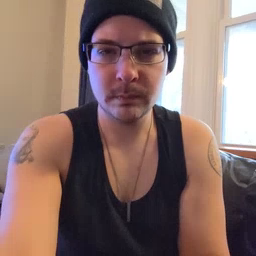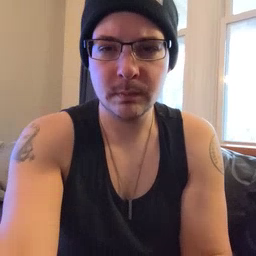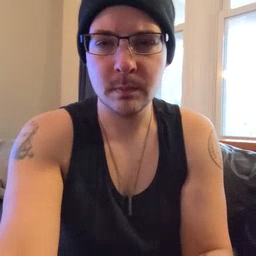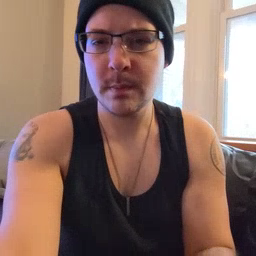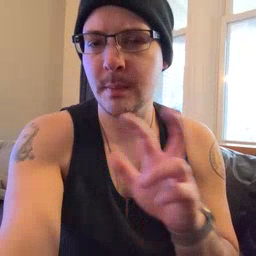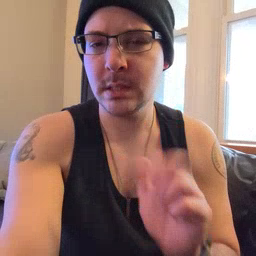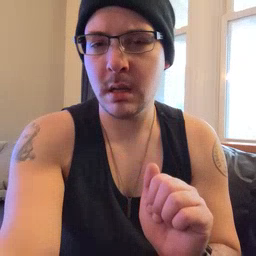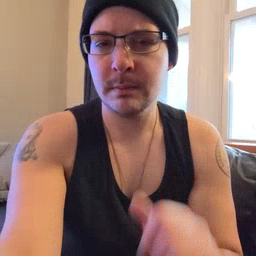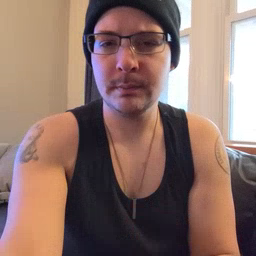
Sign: pizza